Group 1:
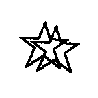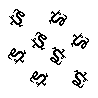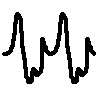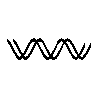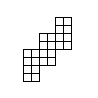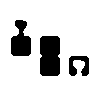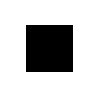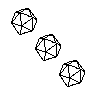
Group 2:
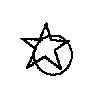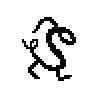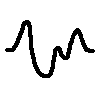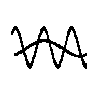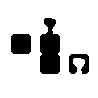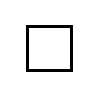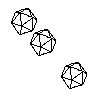
Rule separating the two groups: Can be constructed using 2 identical copies of an image (full overlapping not allowed) vs. not so.
Comments: "Full overlapping not allowed" means you cannot overlay an image onto itself without moving it; if this were allowed all images would be sorted on the left. The copies can be moved around (translated) in 2D but can not be flipped or rotated.

There are examples on the right drawn with thick lines, and these could be created by copying an image with slightly thinner lines and moving it over a tiny amount. If you fix this issue by saying "the copy has to be moved over more than a tiny amount" then the Bongard Problem is @perfect but not @precise, but if you fix this issue by saying "interpret the figures as made up of (infinitesimally) thin lines" then it's @precise but not @perfect.  - _ Aaron David Fairbanks _, Jun 17 2023
Author: Leo Crabbe